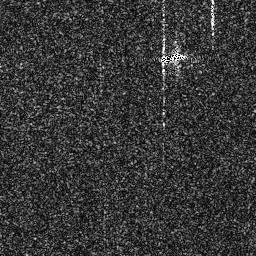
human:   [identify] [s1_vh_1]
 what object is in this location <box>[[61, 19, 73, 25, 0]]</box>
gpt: <ref>1 small ship at the top</ref>